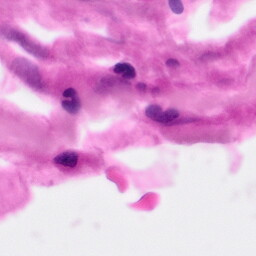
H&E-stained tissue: Pancreatic